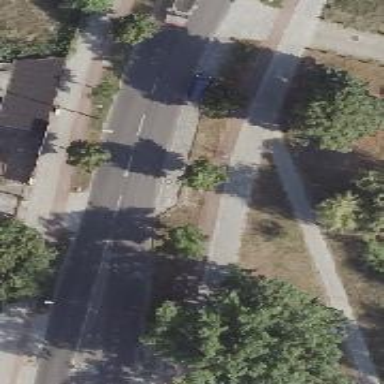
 there is parallel parking along the street side."